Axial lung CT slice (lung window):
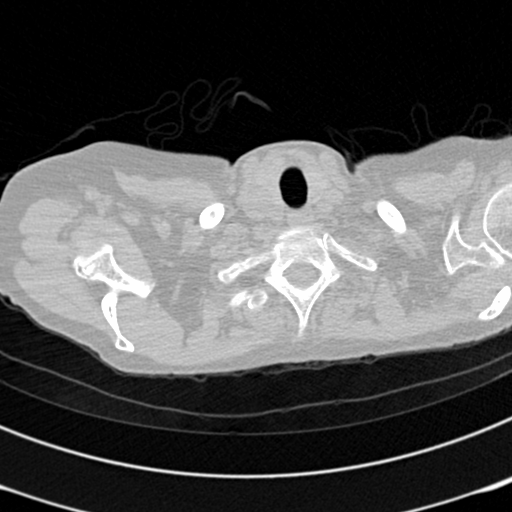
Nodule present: no